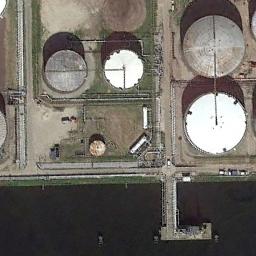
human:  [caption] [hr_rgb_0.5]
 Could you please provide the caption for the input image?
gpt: There is a black house beside the storage tanks .

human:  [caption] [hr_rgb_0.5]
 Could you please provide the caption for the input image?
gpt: There are many storage tanks of different sizes .

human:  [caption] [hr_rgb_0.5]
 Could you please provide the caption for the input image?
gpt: There are many different sized storage tanks in the factory, And there is a river outside the factory .

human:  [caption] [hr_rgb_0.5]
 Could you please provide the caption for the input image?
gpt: There are some storage tanks on the bare land next to the water .

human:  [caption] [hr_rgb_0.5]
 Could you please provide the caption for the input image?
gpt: There are four storage tanks beside the harbor .